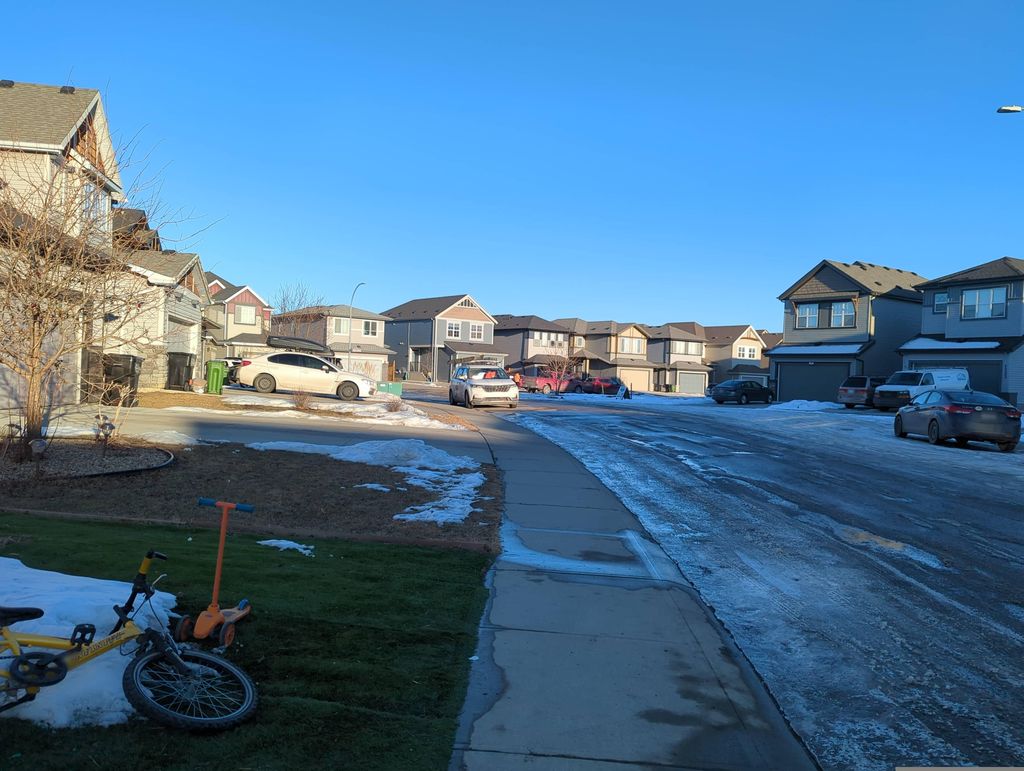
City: edmonton